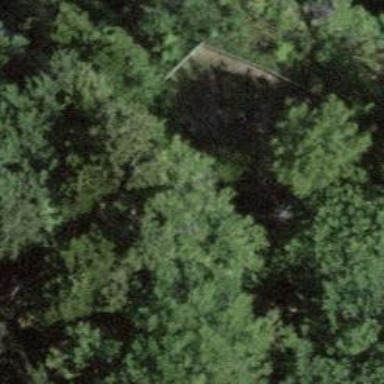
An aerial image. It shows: Bench for seating.